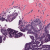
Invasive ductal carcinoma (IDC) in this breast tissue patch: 0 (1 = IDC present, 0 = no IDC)